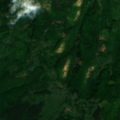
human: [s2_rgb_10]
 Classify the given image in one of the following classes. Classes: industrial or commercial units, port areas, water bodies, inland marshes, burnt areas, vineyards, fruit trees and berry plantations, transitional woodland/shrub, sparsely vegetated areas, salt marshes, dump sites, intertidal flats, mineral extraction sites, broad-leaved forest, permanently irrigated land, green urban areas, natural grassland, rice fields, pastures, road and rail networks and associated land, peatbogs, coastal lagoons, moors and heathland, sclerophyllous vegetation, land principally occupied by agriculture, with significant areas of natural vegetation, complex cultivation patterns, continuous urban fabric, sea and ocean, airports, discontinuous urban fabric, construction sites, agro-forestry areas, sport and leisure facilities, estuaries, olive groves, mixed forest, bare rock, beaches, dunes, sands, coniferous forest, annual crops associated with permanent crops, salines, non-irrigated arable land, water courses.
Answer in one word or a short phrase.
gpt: broad-leaved forest